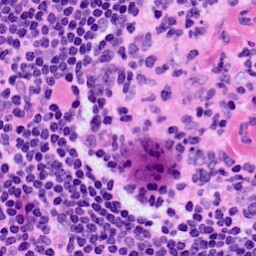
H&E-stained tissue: LymphNode